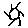
Label: sun